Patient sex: M
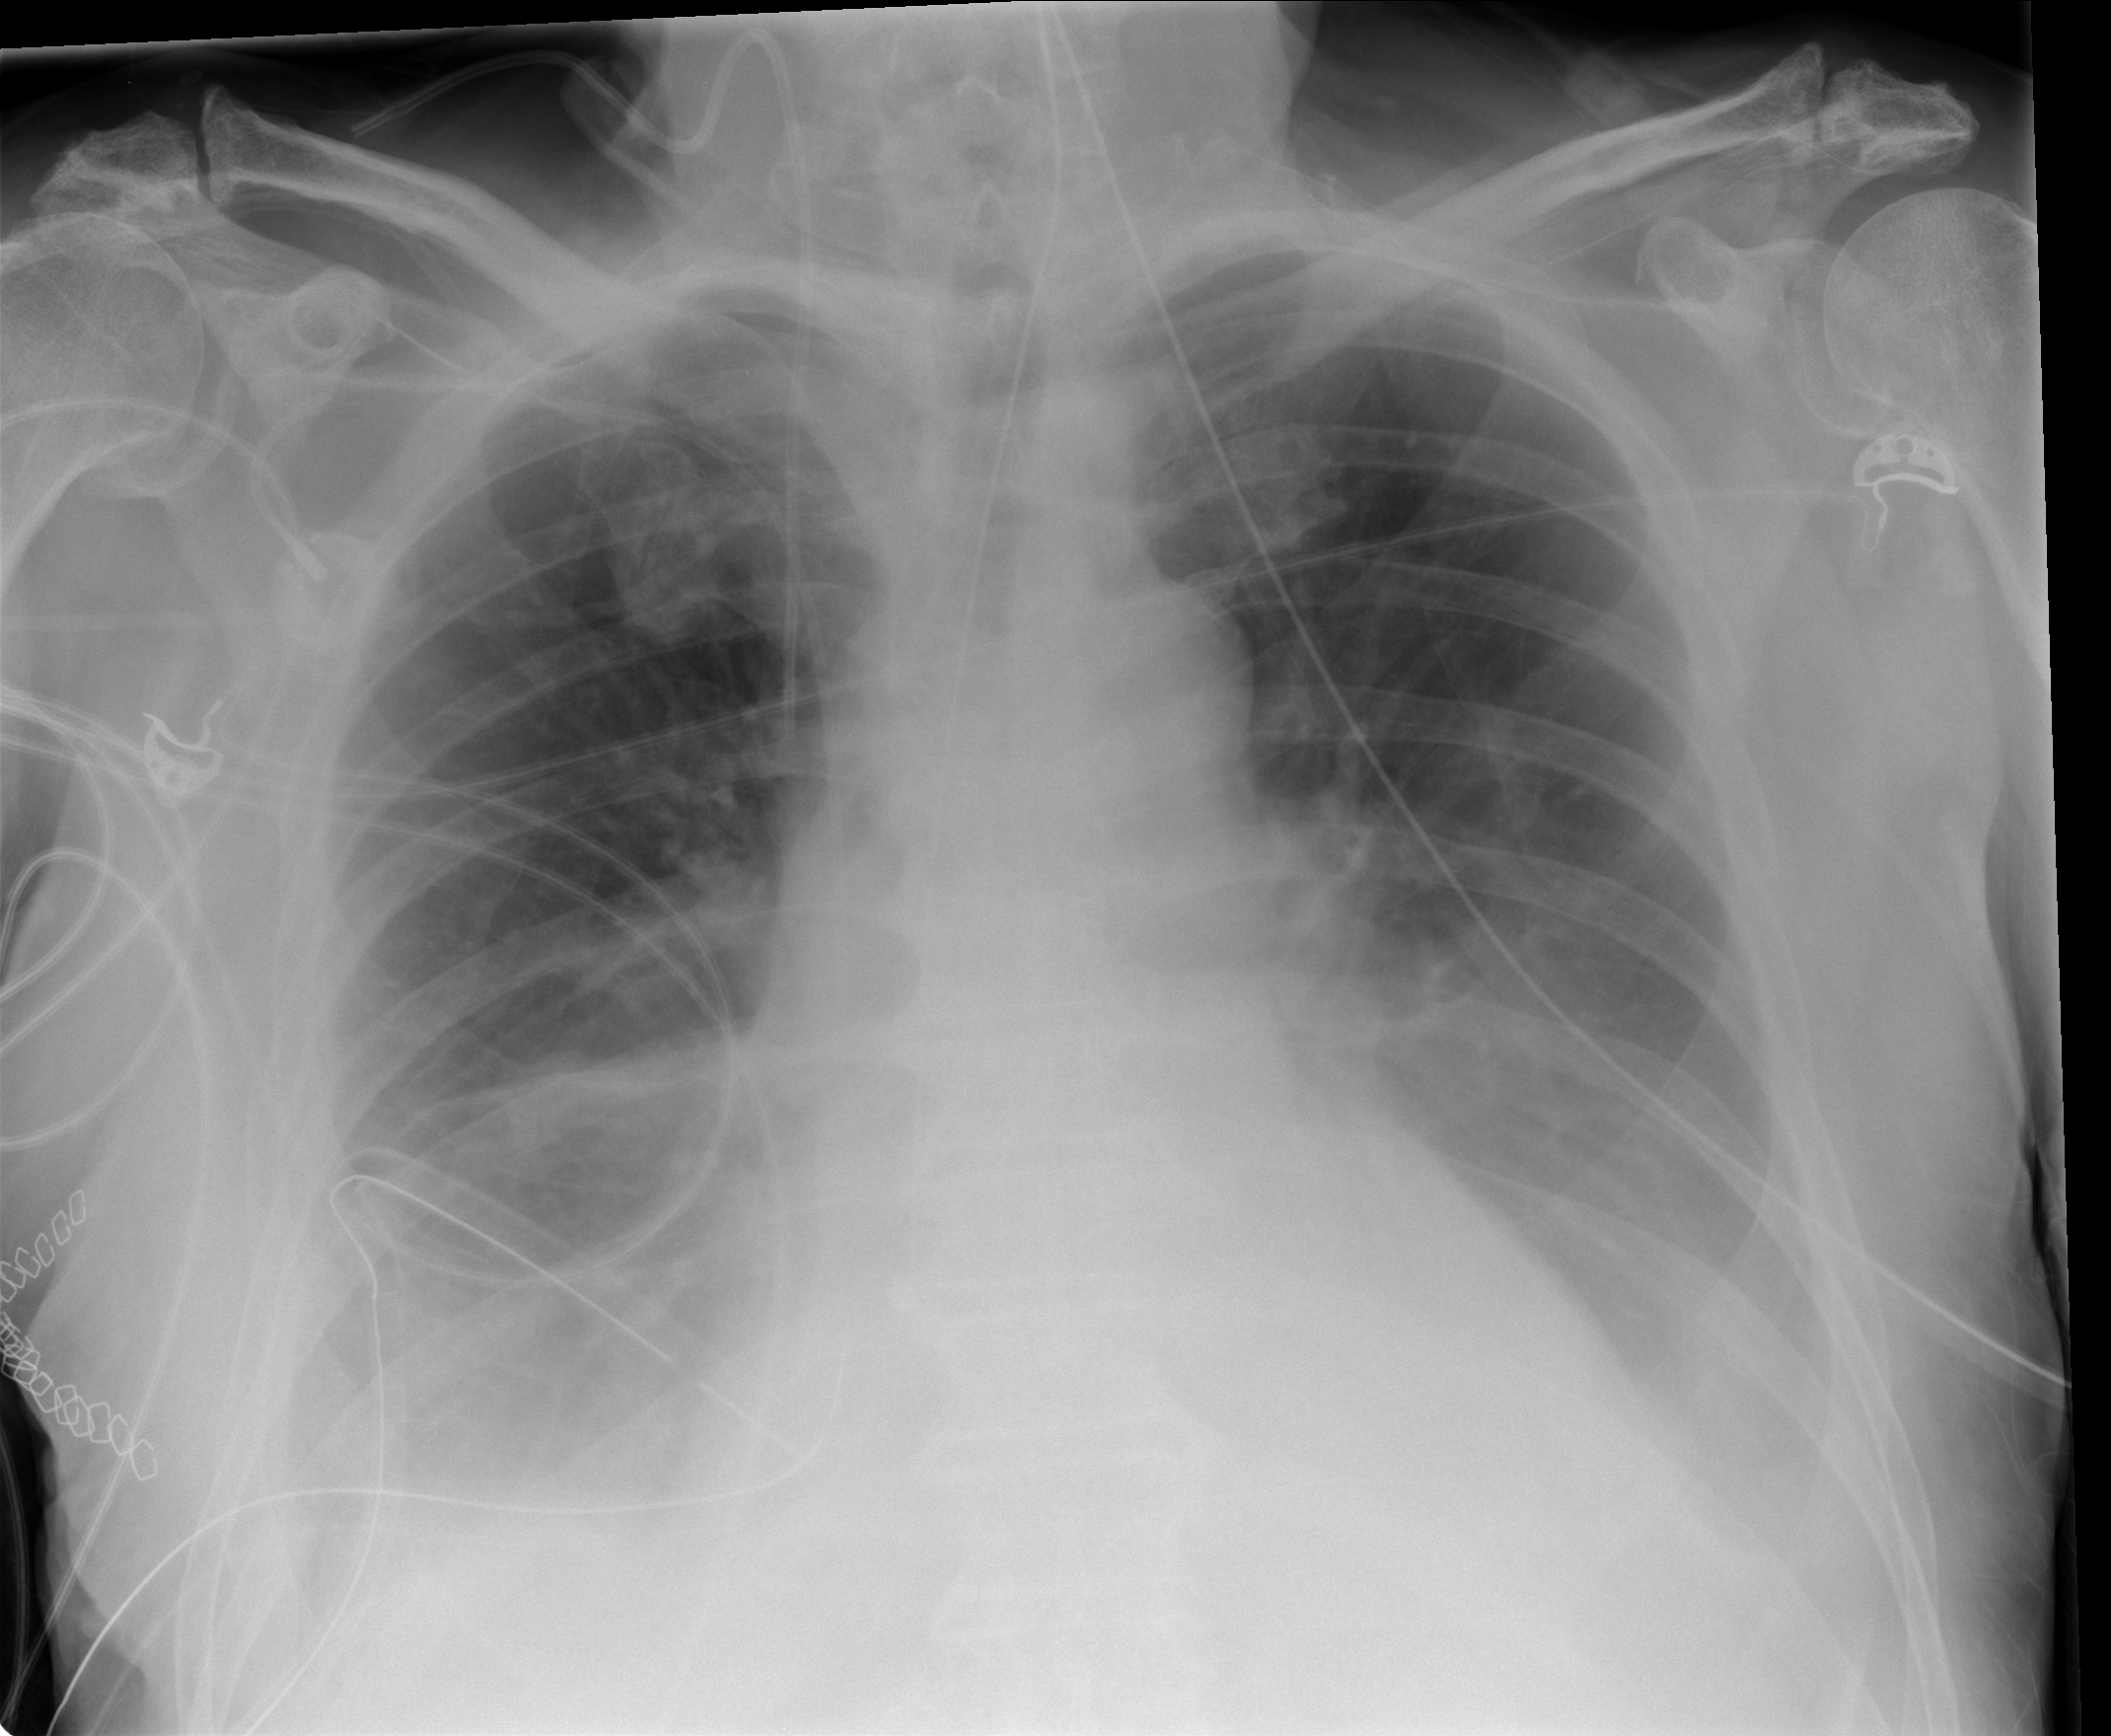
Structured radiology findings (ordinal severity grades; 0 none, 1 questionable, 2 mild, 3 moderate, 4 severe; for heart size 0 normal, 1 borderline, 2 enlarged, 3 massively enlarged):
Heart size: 0
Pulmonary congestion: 0
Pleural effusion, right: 2
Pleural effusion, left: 2
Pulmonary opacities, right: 1
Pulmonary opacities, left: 0
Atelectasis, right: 2
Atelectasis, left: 2